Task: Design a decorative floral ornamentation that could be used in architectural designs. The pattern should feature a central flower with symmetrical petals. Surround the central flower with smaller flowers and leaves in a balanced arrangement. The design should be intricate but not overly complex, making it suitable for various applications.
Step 379:
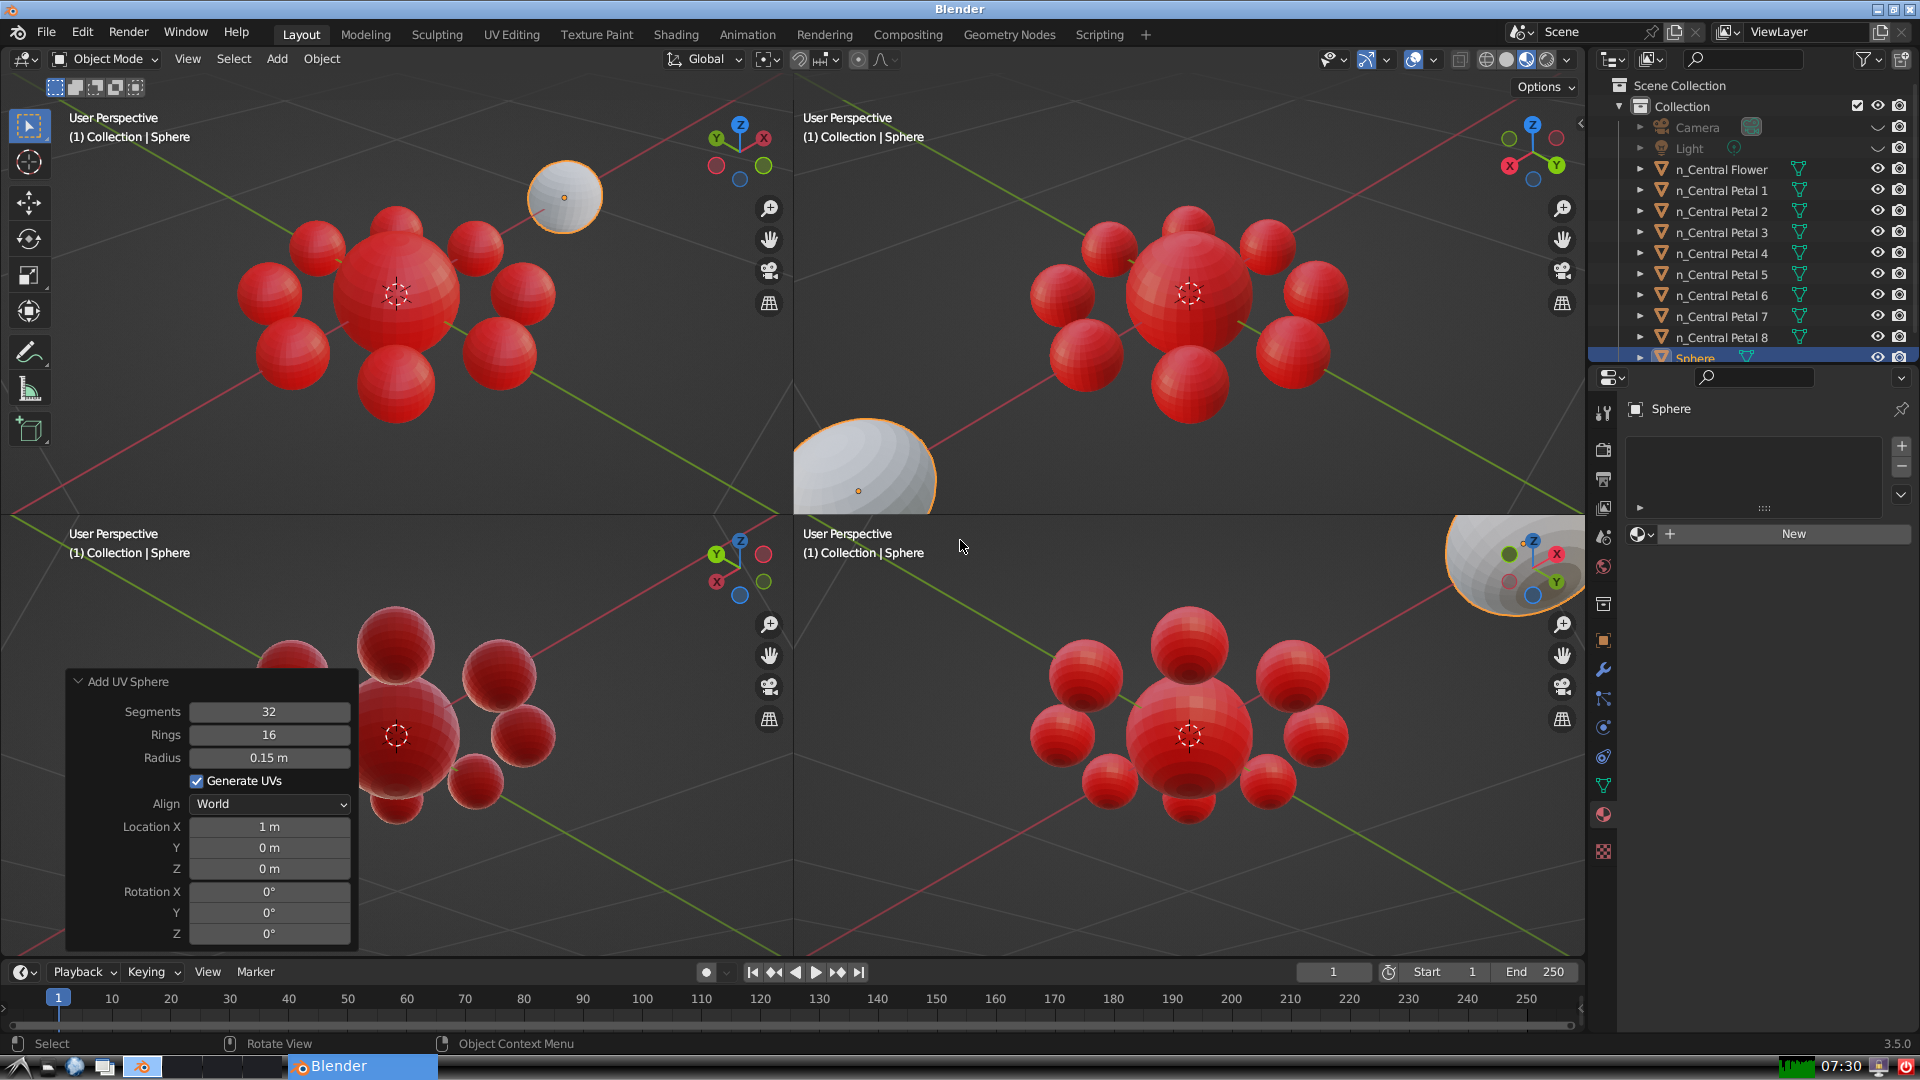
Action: {"key_press": ['Ctrl, Home']}